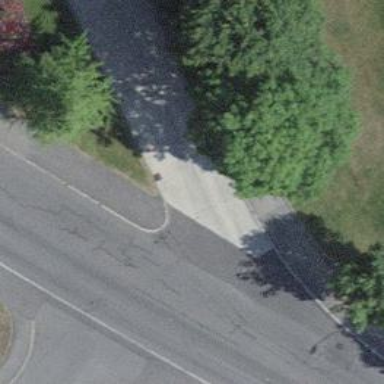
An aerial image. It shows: Service road with trolley wire.